Question: I'm currently in the process of designing a processor in Verilog, and part of the process is creating multiplication functionality using the booth algorithm, using the code below:
'''
//Booths Algorithm
module boothNumber(in, out, bits);
input signed [31:0] in;
input [2:0] bits;
output reg [63:0] out;
always @(in or out or bits)
begin
case (bits)
3'b001,
3'b010: out <= $signed(in);
3'b011:
begin
out <= $signed(in) + $signed(in);
end
3'b100:
begin
out <= - $signed(in) - $signed(in);
end
3'b101,
3'b110:
begin
out <= - $signed(in);
end
default: out <= $signed(64'b0);
//3'b000: output = $signed(64'b0);
//3'b111: output = $signed(64'b0);
//both of these are in default instead
endcase
end
endmodule
module booth(mc, mp, prod);
input signed[31:0] mc, mp;
output reg signed[63:0] prod;
wire signed[63:0] temp [15:0];
boothNumber num0(.in(mc), .out(temp[0]), .bits({mp[1:0], 1'b0}));
boothNumber num1(.in(mc), .out(temp[1]), .bits({mp[3:1]}));
boothNumber num2(.in(mc), .out(temp[2]), .bits({mp[5:3]}));
boothNumber num3(.in(mc), .out(temp[3]), .bits({mp[7:5]}));
boothNumber num4(.in(mc), .out(temp[4]), .bits({mp[9:7]}));
boothNumber num5(.in(mc), .out(temp[5]), .bits({mp[11:9]}));
boothNumber num6(.in(mc), .out(temp[6]), .bits({mp[13:11]}));
boothNumber num7(.in(mc), .out(temp[7]), .bits({mp[15:13]}));
boothNumber num8(.in(mc), .out(temp[8]), .bits({mp[17:15]}));
boothNumber num9(.in(mc), .out(temp[9]), .bits({mp[19:17]}));
boothNumber num10(.in(mc), .out(temp[10]), .bits({mp[21:19]}));
boothNumber num11(.in(mc), .out(temp[11]), .bits({mp[23:21]}));
boothNumber num12(.in(mc), .out(temp[12]), .bits({mp[25:23]}));
boothNumber num13(.in(mc), .out(temp[13]), .bits({mp[27:25]}));
boothNumber num14(.in(mc), .out(temp[14]), .bits({mp[29:27]}));
boothNumber num15(.in(mc), .out(temp[15]), .bits({mp[31:29]}));
always @(temp)
begin
prod <= $signed({{32{temp[0][31]}}, temp[0]} << 0) + $signed({{30{temp[1][31]}}, temp[1]} << 2) + $signed({{28{temp[2][31]}}, temp[2]} << 4) + $signed({{26{temp[3][31]}}, temp[3]} << 6) + $signed({{24{temp[4][31]}}, temp[4]} << 8) + $signed({{22{temp[5][31]}}, temp[5]} << 10) + $signed({{20{temp[6][31]}}, temp[6]} << 12) + $signed({{18{temp[7][31]}}, temp[7]} << 14) + $signed({{16{temp[8][31]}}, temp[8]} << 16) + $signed({{14{temp[9][31]}}, temp[9]} << 18) + $signed({{12{temp[10][31]}}, temp[10]} << 20) + $signed({{10{temp[11][31]}}, temp[11]} << 22) + $signed({{8{temp[12][31]}}, temp[12]} << 24) + $signed({{6{temp[13][31]}}, temp[13]} << 26) + $signed({{4{temp[14][31]}}, temp[14]} << 28) + $signed({{2{temp[15][31]}}, temp[15]} << 30);
end
endmodule
'''
which I then test with the following testbench using the Modelsim-altera simulation software in Quartus:
'''
'timescale 1ns/10ps
module test_test;
reg [31:0] A, B;
reg [4:0] control;
wire [63:0] Z;
reg cout;
reg c_in;
reg Clock;
initial
begin
Clock <= 0;
forever #10 Clock <= ~Clock;
end
ALU the_ALU(A, B, Z, control);
initial
begin
A = 32'b0; //Q
B = 32'b0;
control = 5'b01011;
c_in = 1'b0;
cout = 1'b0;
#50 A <= 32'sd5;
B <= 32'sd3;
#50 A <= 32'sd55;
#50 A <= 32'sd55;
#50 A <= 32'sd55;
#50 A <= 32'sd4;
#50 A <= 32'sd4;
#50 A <= 32'sd5;
#50 A <= 32'sd6;
#50 A <= 32'sd7;
end
endmodule
'''
while using this code for the ALU (slightly abridged, removed other control outputs)
'''
module ALU (A, B, Z, control);
input signed [31:0] A, B;
input [4:0] control;
output reg signed [63:0] Z;
wire cout;
reg c_in;
wire signed [63:0] adder_out;
wire signed [63:0] booth_out;
always@(A or B or control)
begin
c_in = 1'b0;
case(control) //Would be more cases
5'b01011 :
begin //MUL
Z = booth_outt;
end
endcase
end
RC_ADDER ALU_adder(.sout(adder_out), .cout(cout), .a(A), .b(B), .cin(c_in));
booth ALU_booth(.mc(A), .mp(B), .prod(booth_out));
endmodule
'''
After all of this, an odd simulation occurs. After the first change of A or B in the testbench, the output Z updates appropriately, but during the next change it doesn't, and then it "lags behind" for the continuation of the simulation, updating to the previous answer only when A or B are changed. (Like this)

I've spent many a hour resimulating, and would appreciate any advice possible
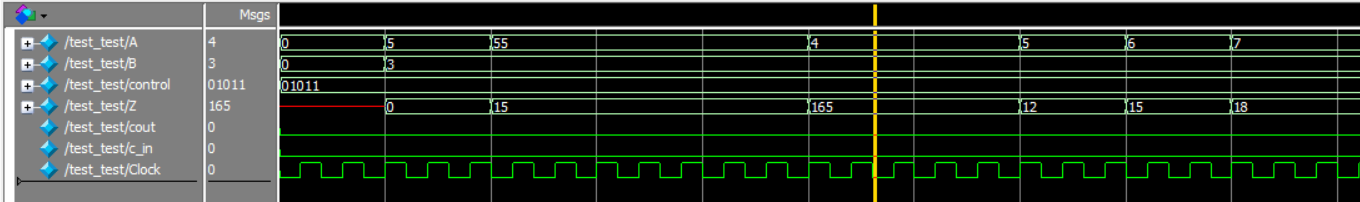
Answer: Your sensitivity list is 'A or B or control', so it will only update when one of those changes. If you're not trying to create a latch, it's easier to use 'always @*' to update when any of the inputs change.